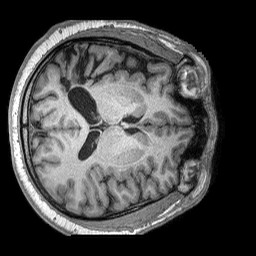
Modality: T1w
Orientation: axial
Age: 42
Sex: male
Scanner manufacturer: siemens
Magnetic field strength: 3 T
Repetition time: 2.53 s
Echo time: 0.00144 s